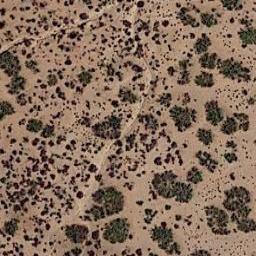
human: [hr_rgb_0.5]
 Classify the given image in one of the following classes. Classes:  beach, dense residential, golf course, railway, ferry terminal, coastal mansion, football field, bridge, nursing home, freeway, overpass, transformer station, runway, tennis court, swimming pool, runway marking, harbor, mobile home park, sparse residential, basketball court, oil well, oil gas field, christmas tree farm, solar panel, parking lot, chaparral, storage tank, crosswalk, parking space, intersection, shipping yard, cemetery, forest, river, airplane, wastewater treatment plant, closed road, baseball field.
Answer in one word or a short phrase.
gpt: chaparral